Interaction volume radius: 10 \u00c5
Interaction volume height: 15 \u00c5
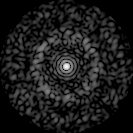
Disorder parameter: 0.8142